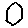
Label: hexagon